В ракетных двигателях сила тяги создается в результате выброса продуктов горения топлива в направлении, противоположном движению. При этом, естественно, масса ракеты уменьшается. Эта идея была впервые высказана великим русским ученым К. Э. Циолковским для осуществления движения объектов в пустоте, например, в космическом пространстве. Сейчас полеты в космос стали уже привычными, на территории Казахстана расположен космодром Байконур, с которого был запущен первый спутник Земли и стартовал первый космонавт — Ю.А. Гагарин. Космодром Байконур представляет собой комплекс высокотехнологических сооружений, предназначенных для запуска пилотируемых аппаратов в космос, в частности, на Международную космическую станцию.  Пусть ракета имеет начальную массу $m_0$, а скорость истечения топлива относительно ракеты постоянна и равна $u$. Считайте пока, что в начальный момент времени ракета покоится в лабораторной системе отсчета и внешние силы отсутствуют.
Найдите зависимость скорости ракеты $v$ от ее массы $m$. Эта формула называется формулой Циолковского. Ответ выразите через $m$, $m_0$, $u$.
Пусть объект массы $m=1000~кг$ требуется разогнать до первой космической скорости. Найдите начальную массу ракеты $m_0$ с топливом, если $u=5.00~км/с$, ускорение свободного падения $g=9.80~м/с^2$, радиус Земли $R=6400~км$. Пусть ракета движется в поле тяжести Земли, ускорение свободного падения $g$ которого будем считать постоянным, а расход топлива $\mu(t)=-dm(t)/dt$ может зависеть от времени.
Запишите уравнение движения ракеты в гравитационном поле Земли. Это уравнение называется уравнением Мещерского. Ответ выразите через $m$, $v$, $u$, $g$, $\mu$. Далее считайте, что скорость истечения топлива $u$ направлена вдоль ускорения свободного падения $g$, а начальная скорость ракеты равна нулю.
Найдите, как расход топлива $\mu_{st}(t)$ должен зависеть от времени $t$, чтобы ракета висела на одной высоте неподвижно. Ответ выразите через $m_0$, $u$, $g$, $t$. Пусть теперь расход топлива постоянен во времени и равен $\mu$, причем всегда $\mu > \mu_{st}(t)$.
Тогда зависимость скорости ракеты $v(t)$ от времени $t$ может быть представлена в виде $$v(t)=A_1t+A_2\ln(1+A_3t),$$ $$v(t)=A_1t+A_2\ln(1+A_3t),$$ $$v(t)=A_1t+A_2\ln(1+A_3t),$$ где $A_1$, $A_2$, $A_3$ — некоторые постоянные. Найдите $A_1$, $A_2$, $A_3$ и выразите их через $m_0$, $u$, $g$, $\mu$.
Пусть начальная масса ракеты равна $m_0$, а конечная масса — $m$. Найдите максимальную высоту $H_{\max}$, которую может достигнуть ракета и соответствующий расход топлива $\mu_{opt}$. Ответ выразите через $m_0$, $m$, $u$, $g$. В предыдущей части считалось, что ракета движется с нерелятивистской скоростью. Для осуществления межзвездных путешествий необходимо разгонять ракеты до скоростей, близких к скорости света и тогда в расчетах нельзя пренебрегать эффектами теории относительности. Для установления характера движения ракеты в релятивистском случае введем понятие сопутствующей системы отсчета. Сопутствующая система отсчета — это инерциальная система отсчета, которая движется относительно лабораторной системы отсчета со скоростью самой ракеты, то есть это система отсчета, в которой ракета в данный момент времени покоится.
Найдите связь ускорения ракеты в сопутствующей системе отсчета $a_p$ с ее ускорением в лабораторной системе отсчета $a_r$, если скорость ракеты в данный момент времени равна $v$, а скорость света — $c$. Ответ выразите через $a_p$, $a_r$, $v$, $c$.
Пусть ракета в начальный момент времени покоится. Тогда используя результаты предыдущего пункта можно показать, что масса ракеты в некоторый момент времени в сопутствующей системе отсчета связана с ее скоростью в лабораторной системе соотношением $$m=m_0\left(\frac{1-v/c}{1+v/c}\right)^\alpha.$$ $$m=m_0\left(\frac{1-v/c}{1+v/c}\right)^\alpha.$$ Найдите $\alpha$ и выразите его через $u$, $c$.
Пусть объект массы $m=1000~кг$ требуется разогнать до скорости $v=0.5c$, равной половине скорости света $c=3.00\cdot 10^8~м/с$. Найдите начальную массу ракеты $m_0$ с топливом в виде степени с основанием $10$, если скорость истечения топлива $u=5.00~км/с$.
С точки зрения практики наилучшей является так называемая фотонная ракета, которая выбрасывает назад не раскаленные газы, получаемые при сгорании топлива, а фотоны. Пусть объект массы $m=1000~кг$ требуется разогнать до скорости $v=0.5c$. Найдите начальную массу фотонной ракеты $m_0$.
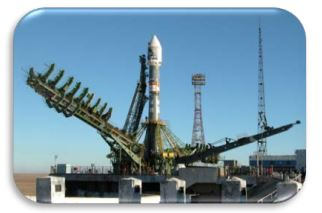
Найдите зависимость скорости ракеты $v$ от ее массы $m$. Эта формула называется формулой Циолковского. Ответ выразите через $m$, $m_0$, $u$.
Решение: Рассмотрим движение ракеты в сопутствующей системе отсчета — инерциальной системе отсчета, которая движется относительно лабораторной системы отсчета со скоростью самой ракеты, то есть в системе отсчета, в которой ракета в данный момент времени покоится. Пусть ракета, имеющая в момент времени $t$ массу $m$, выбрасывает массу $dm$ со скоростью $u$, а ее скорость изменятся на $dv$. Тогда закон сохранения импульса запишется в виде$$mdv-dmu=0. \tag{1}$$В классической механике изменение скорости ракеты в лабораторной системе отсчета должно совпадать с изменением скорости ракеты в сопутствующей системе отсчета в силу преобразований Галилея. Поэтому, решая уравнение $(1)$ с начальным условием $m=m_0$ при $v=0$, получаем формулу Циолковского$$v=u\ln\left(\frac{m_0}{m}\right). \tag{2}$$
Ответ: $$v=u\ln\left(\frac{m_0}{m}\right). $$

Пусть объект массы $m=1000~кг$ требуется разогнать до первой космической скорости. Найдите начальную массу ракеты $m_0$ с топливом, если $u=5.00~км/с$, ускорение свободного падения $g=9.80~м/с^2$, радиус Земли $R=6400~км$.
Решение: Известно, что первая космическая скорость на поверхности Земли равна$$v_1=\sqrt{gR}, \tag{3}$$тогда из формулы $(2)$ находим начальную массу ракеты$$m_0=m\exp\left(\frac{v}{u}\right)=4.87\times 10^3~кг. \tag{4}$$
Ответ: $$m_0=m\exp\left(\frac{v}{u}\right)=4.87\times 10^3~кг. $$

Запишите уравнение движения ракеты в гравитационном поле Земли. Это уравнение называется уравнением Мещерского. Ответ выразите через $m$, $v$, $u$, $g$, $\mu$.
Решение: Если на ракету действует внешняя сила $F$, то в сопутствующей системе координат полный импульс системы будет изменяться и уравнение $(1)$ перепишется в виде$$mdv-dmu=Fdt, \tag{5}$$или, используя обозначение $\mu=-dm/dt$, получим$$m\frac{dv}{dt}=F-\mu u. \tag{6}$$В силу принципа относительности это уравнение не меняет свой вид в произвольной инерциальной системе отсчета и называется уравнением Мещерского.Подставляя $F=mg$, окончательно получаем$$m\frac{dv}{dt}=mg-\mu u. \tag{7}$$
Ответ: $$m\frac{dv}{dt}=mg-\mu u. $$

Найдите, как расход топлива $\mu_{st}(t)$ должен зависеть от времени $t$, чтобы ракета висела на одной высоте неподвижно. Ответ выразите через $m_0$, $u$, $g$, $t$.
Решение: Для того, чтобы ракета зависла на постоянной высоте, необходимо, чтобы $v=0$. Подставляя $v=0$ в уравнение $(7)$ и дифференцируя по времени, получаем$$\mu g=\frac{d\mu}{dt}u, \tag{8}$$отсюда находим с учетом $\mu(0)=m_0g/u$$$\mu(t)=\frac{m_0g}{u}\exp\left(-\frac{gt}{u}\right). \tag{9}$$
Ответ: $$\mu(t)=\frac{m_0g}{u}\exp\left(-\frac{gt}{u}\right).$$

Тогда зависимость скорости ракеты $v(t)$ от времени $t$ может быть представлена в виде  $$v(t)=A_1t+A_2\ln(1+A_3t),$$  где $A_1$, $A_2$, $A_3$ — некоторые постоянные.  Найдите $A_1$, $A_2$, $A_3$ и выразите их через $m_0$, $u$, $g$, $\mu$.
Решение: Подставляя $v(t)=A_1t+A_2\ln(1+A_3t)$ и уравнение $m=m_0-\mu t$ в $(7)$, найдем$$A_1=-g, \tag{10}$$$$A_2=-u, \tag{11}$$$$A_3=-\frac{\mu}{m_0}. \tag{12}$$
Ответ: $$A_1=-g, \\ A_2=-u, \\ A_3=-\frac{\mu}{m_0}.$$

Пусть начальная масса ракеты равна $m_0$, а конечная масса — $m$. Найдите максимальную высоту $H_{\max}$, которую может достигнуть ракета и соответствующий расход топлива $\mu_{opt}$. Ответ выразите через $m_0$, $m$, $u$, $g$.
Решение: Максимальная скорость достигается ракетой, если топливо сгорает практически мгновенно, а при этом и работа силы тяжести оказывается минимально возможной. Таким образом оптимальным расходом топлива является$$\mu_{opt}=\infty. \tag{13}$$Так как сила тяжести не успевает сказаться, то для скорости ракеты можно использовать формулу Циолковского $(2)$$$v=u\ln\left(\frac{m_0}{m}\right). \tag{14}$$Значит, максимальная высота полета ракеты равна$$H_{\max}=\frac{u^2}{2g}\ln^2\left(\frac{m_0}{m}\right). \tag{15}$$
Ответ: $$H_{\max}=\frac{u^2}{2g}\ln^2\left(\frac{m_0}{m}\right).$$

Найдите связь ускорения ракеты в сопутствующей системе отсчета $a_p$ с ее ускорением в лабораторной системе отсчета $a_r$, если скорость ракеты в данный момент времени равна $v$, а скорость света — $c$. Ответ выразите через $a_p$, $a_r$, $v$, $c$.
Решение: Пусть в системе отсчета, двигающейся со скоростью $v$, движется частица со скоростью $v^{\prime}$. Тогда ее скорость $w$ в покоящейся системе отсчета дается релятивистской формулой сложения скоростей$$w=\frac{v+v^{\prime}}{1+\frac{vv^{\prime}}{c^2}}. \tag{16}$$Отсюда находим связь между изменениями скоростей в соответствующих системах отсчета$$dw=\frac{\left(1-\frac{v^2}{c^2}\right)}{\left(1+\frac{vv^{\prime}}{c^2}\right)^2}dv^{\prime}.\tag{17}$$В соответствии с преобразованиями Лоренца$$t=\frac{t^{\prime}+\frac{vx^{\prime}}{c^2}}{\sqrt{1-v^2/c^2}}. \tag{18}$$изменения времени в двух системах отсчета связаны соотношением$$dt=dt^{\prime}\frac{\left(1+\frac{vv^{\prime}}{c^2}\right)}{\sqrt{1-v^2/c^2}}. \tag{19}$$Деля уравнения $(17)$ и $(19)$ и полагая $v^{\prime}=0$, окончательно получаем$$a_r=\frac{dw}{dt}=\left(1-\frac{v^2}{c^2}\right)^{3/2}\frac{dv^{\prime}}{dt^{\prime}}=\left(1-\frac{v^2}{c^2}\right)^{3/2}a_p. \tag{20}$$
Ответ: $$a_r=\left(1-\frac{v^2}{c^2}\right)^{3/2}a_p. $$

Пусть ракета в начальный момент времени покоится. Тогда используя результаты предыдущего пункта можно показать, что масса ракеты в некоторый момент времени в сопутствующей системе отсчета связана с ее скоростью в лабораторной системе соотношением  $$m=m_0\left(\frac{1-v/c}{1+v/c}\right)^\alpha.$$  Найдите $\alpha$ и выразите его через $u$, $c$.
Решение: В сопутствующей системе координат движение ракеты является классическим, а ее ускорение определяется выражением$$a_p=\frac{dv^{\prime}}{dt^{\prime}}=\frac{u}{m}\frac{dm}{dt^{\prime}}. \tag{21}$$Теперь воспользуемся преобразованием ускорения $(20)$ и времени $(19)$ при $v^{\prime}=0$, и получим$$\frac{dm}{dv}=\frac{m}{u(1-v^2/c^2)}. \tag{22}$$Отсюда находим, что$$\alpha=\frac{c}{2u}. \tag{23}$$
Ответ: $$\alpha=\frac{c}{2u}.$$

Пусть объект массы $m=1000~кг$ требуется разогнать до скорости $v=0.5c$, равной половине скорости света $c=3.00\cdot 10^8~м/с$. Найдите начальную массу ракеты $m_0$ с топливом в виде степени с основанием $10$, если скорость истечения топлива $u=5.00~км/с$.
Решение: Вычисления по формуле дают$$m_0=m\left(\frac{1+v/c}{1-v/c}\right)^{c/2u}=10^{28630}~кг. \tag{24}$$
Ответ: $$m_0=m\left(\frac{1+v/c}{1-v/c}\right)^{c/2u}=10^{28630}~кг.$$

С точки зрения практики наилучшей является так называемая фотонная ракета, которая выбрасывает назад не раскаленные газы, получаемые при сгорании топлива, а фотоны. Пусть объект массы $m=1000~кг$ требуется разогнать до скорости $v=0.5c$. Найдите начальную массу фотонной ракеты $m_0$.
Решение: Вычисления по формуле дают$$m_0=m\left(\frac{1+v/c}{1-v/c}\right)^{c/2u}=1730~кг. \tag{25}$$
Ответ: $$m_0=m\left(\frac{1+v/c}{1-v/c}\right)^{c/2u}=1730~кг.$$
Темы:
T, Жаутыковские